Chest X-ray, PA view. Patient: 53 years old, sex F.
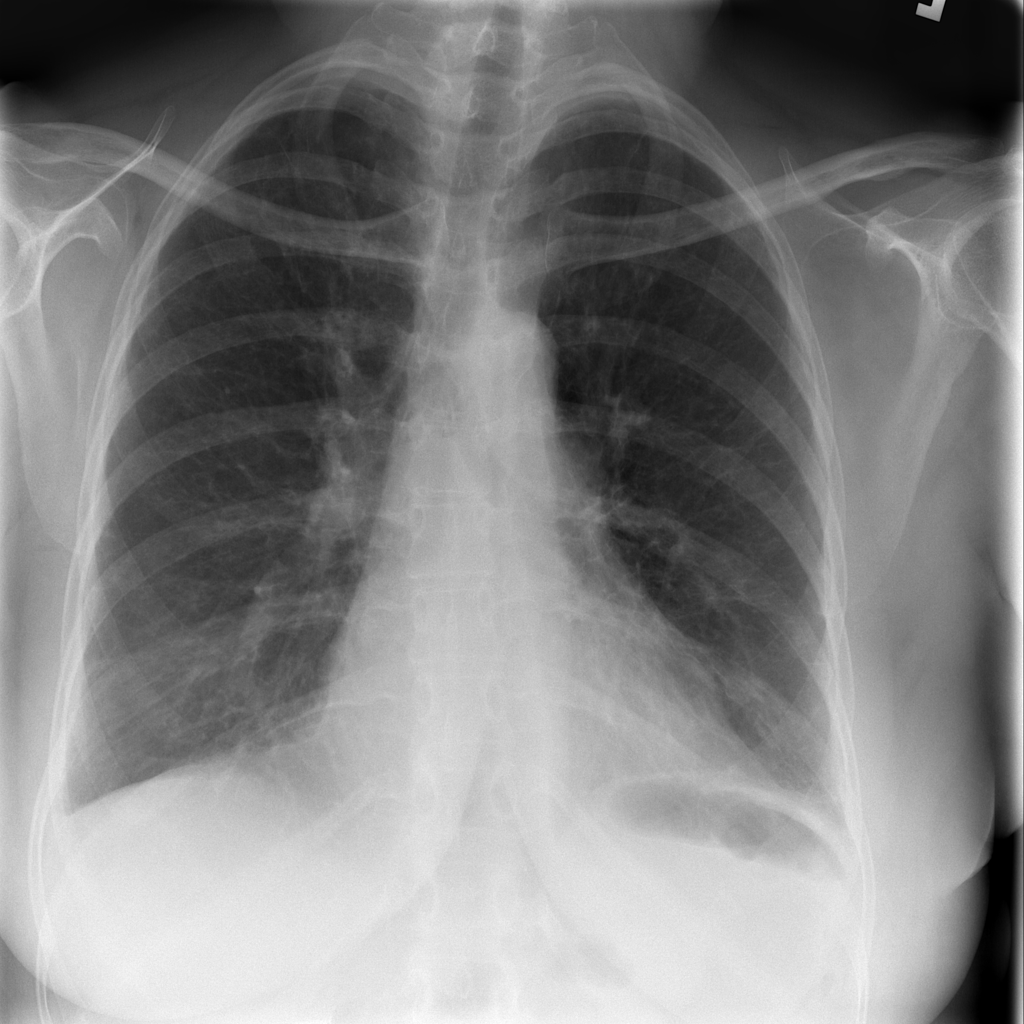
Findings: Infiltration